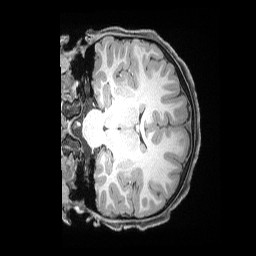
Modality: T1w
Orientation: coronal
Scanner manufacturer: siemens
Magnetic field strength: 3 T
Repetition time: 2.53 s
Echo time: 0.00169 s